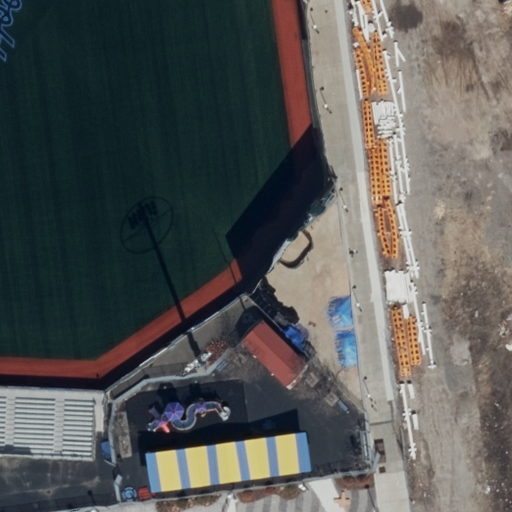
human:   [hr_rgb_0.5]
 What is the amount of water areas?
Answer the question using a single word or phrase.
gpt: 0

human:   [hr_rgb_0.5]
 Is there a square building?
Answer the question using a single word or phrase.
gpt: no

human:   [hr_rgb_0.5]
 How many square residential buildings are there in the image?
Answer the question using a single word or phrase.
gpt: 0

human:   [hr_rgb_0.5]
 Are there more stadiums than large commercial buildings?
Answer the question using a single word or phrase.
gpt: yes

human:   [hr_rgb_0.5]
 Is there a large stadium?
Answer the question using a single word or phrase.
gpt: no

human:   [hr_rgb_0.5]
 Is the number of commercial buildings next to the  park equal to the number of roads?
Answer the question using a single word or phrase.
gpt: no

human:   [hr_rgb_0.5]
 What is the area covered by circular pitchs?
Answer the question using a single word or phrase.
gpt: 0m2

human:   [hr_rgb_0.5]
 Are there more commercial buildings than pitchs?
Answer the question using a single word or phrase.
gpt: no

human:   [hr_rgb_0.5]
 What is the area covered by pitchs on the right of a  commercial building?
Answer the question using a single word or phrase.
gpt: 0m2

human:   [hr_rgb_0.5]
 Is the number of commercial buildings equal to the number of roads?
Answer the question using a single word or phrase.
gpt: no

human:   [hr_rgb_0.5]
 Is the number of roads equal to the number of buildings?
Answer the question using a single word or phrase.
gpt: yes

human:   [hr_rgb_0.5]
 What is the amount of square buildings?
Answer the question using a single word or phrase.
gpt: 0

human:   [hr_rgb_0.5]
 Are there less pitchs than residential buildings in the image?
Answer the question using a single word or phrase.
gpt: no

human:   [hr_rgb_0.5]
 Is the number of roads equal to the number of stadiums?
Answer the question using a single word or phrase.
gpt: yes

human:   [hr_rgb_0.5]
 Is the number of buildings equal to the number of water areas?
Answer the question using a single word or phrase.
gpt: no

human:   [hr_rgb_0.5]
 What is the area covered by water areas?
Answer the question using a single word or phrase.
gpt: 0m2

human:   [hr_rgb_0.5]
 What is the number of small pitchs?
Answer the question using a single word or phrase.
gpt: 0

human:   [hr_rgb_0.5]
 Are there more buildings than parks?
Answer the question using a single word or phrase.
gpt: no

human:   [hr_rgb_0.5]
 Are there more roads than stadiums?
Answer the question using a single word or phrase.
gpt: no

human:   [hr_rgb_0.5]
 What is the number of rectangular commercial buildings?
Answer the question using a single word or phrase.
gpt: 0

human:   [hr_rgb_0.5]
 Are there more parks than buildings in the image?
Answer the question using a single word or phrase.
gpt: no

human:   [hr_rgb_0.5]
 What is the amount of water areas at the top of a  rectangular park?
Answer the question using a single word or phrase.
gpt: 0

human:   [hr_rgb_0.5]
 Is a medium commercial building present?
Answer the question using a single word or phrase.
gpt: no

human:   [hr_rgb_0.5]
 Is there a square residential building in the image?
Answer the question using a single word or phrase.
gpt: no

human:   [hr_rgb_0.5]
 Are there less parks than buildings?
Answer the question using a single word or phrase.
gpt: no

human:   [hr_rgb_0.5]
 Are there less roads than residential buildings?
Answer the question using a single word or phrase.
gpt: no

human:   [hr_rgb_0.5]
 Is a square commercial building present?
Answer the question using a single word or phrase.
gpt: no

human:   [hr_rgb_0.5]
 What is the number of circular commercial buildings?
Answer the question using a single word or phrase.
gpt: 0

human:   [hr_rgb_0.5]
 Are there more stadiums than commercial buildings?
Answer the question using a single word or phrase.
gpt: yes

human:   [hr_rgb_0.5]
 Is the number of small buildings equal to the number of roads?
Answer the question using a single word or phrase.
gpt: yes

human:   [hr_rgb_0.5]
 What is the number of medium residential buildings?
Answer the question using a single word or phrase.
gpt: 0

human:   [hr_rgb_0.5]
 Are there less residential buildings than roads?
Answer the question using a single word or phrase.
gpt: no

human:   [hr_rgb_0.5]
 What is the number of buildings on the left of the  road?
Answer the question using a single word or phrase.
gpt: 1

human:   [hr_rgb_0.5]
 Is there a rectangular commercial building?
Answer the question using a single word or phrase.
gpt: no

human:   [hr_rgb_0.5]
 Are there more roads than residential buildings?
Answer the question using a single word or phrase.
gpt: no

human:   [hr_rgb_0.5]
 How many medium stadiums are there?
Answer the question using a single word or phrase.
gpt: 1